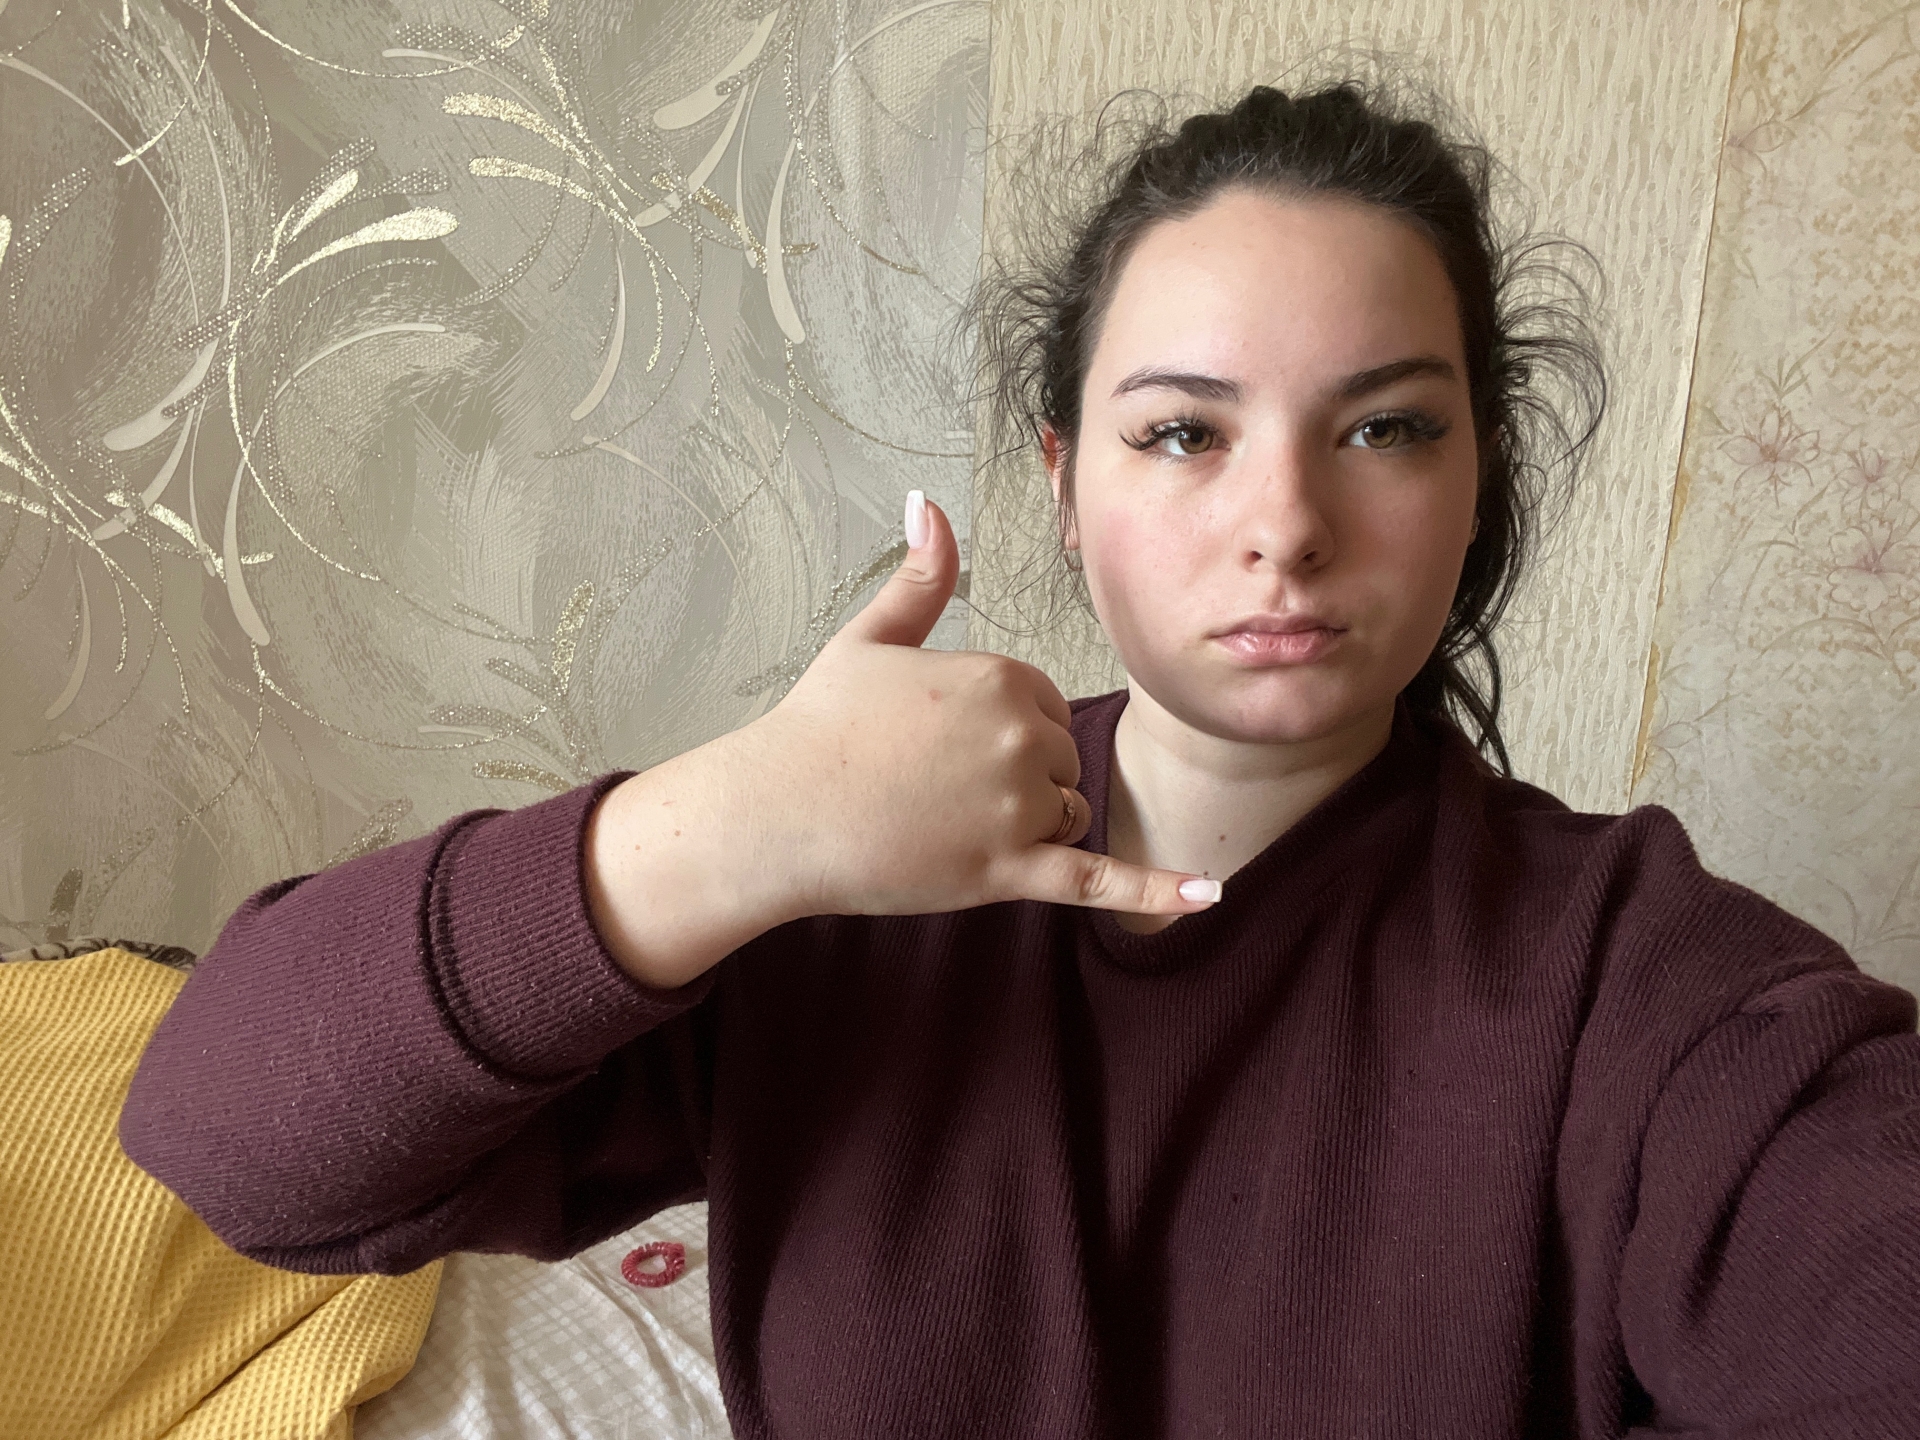
Label: clear